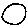
Label: circle